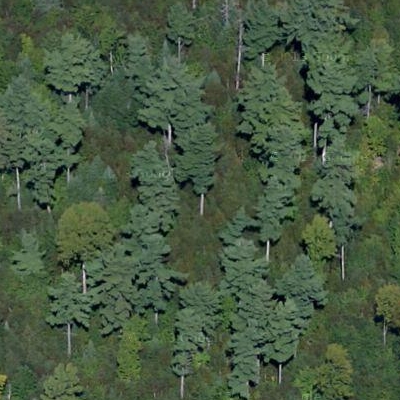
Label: eForest